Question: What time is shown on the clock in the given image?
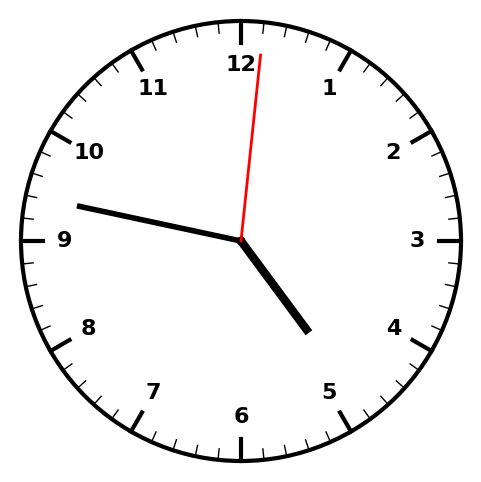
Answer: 04:47:01